Question: When I create the word document in Rmarkdown, text is always left-aligned:

Is it possible (and how) to justify the text in Rmarkdown?
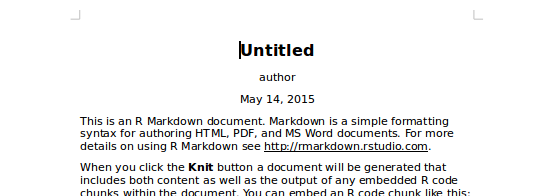
Answer: A template (i.e., like a custom style sheet) can be created in Word (or LibreOffice / OpenOffice), containing whatever page formatting and document styles you wish, and referenced from the rmarkdown file, i.e.,
'''
---
title: "My Document"
output:
word_document:
reference_docx: mystyles.docx
---
...rest of your rmarkdown here...
'''
See:
- <URL>